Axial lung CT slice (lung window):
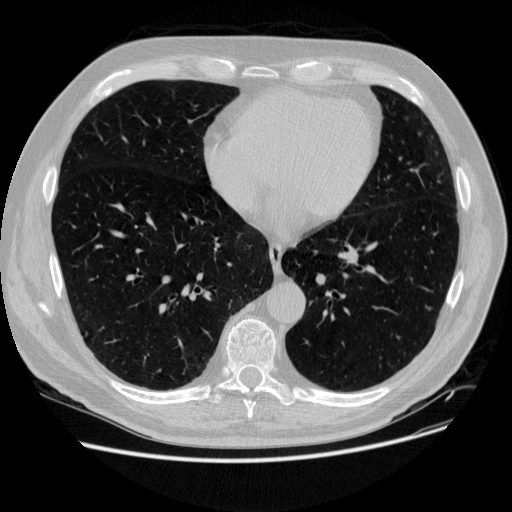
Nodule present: no